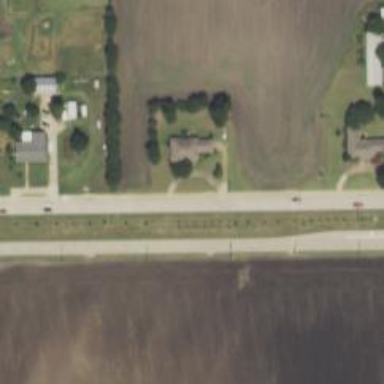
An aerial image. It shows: Service road.